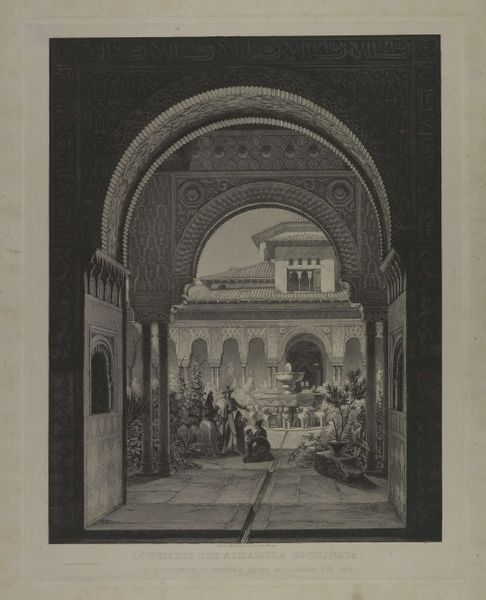
Titel: "Löwenhof der Alhambra in Granada"
Künstler: Wilhelm Gail
Standort: Karlsruhe
Institution: Staatliche Kunsthalle Karlsruhe
Schlagwörter: dunkel, himmel, mann, schatten, wasser, weiß, bäume, frauen, menschen, sitzen, blumen, fenster, frau, grau, hell, hintergrund, hut, kleider, licht, männer, schwarz, säule, säulen, tür, zeichnung, dach, gebäude, haus, hund, park, fest, muster, ornament, wand, architektur, diener, mensch, stein, busch, büsche, kanal, kirche, sonne, boden, figur, sitzend, decke, familie, kind, mutter, paar, personen, vater, blatt, pflanze, pflanzen, brunnen, kinder, doppelsäule, garten, skulptur, springbrunnen, balkon, kübel, spanien, liegen, bogen, italien, grafik, hof, türe, markt, platz, rundbogen, staffage, dekoration, kaffee, ornamente, kerzen, durchgang, knie, liegend, schriftzeichen, zeigen, gewächs, tor, foto, bögen, eingang, gang, arkade, innenhof, loggia, gewölbe, buch, spanisch, orient, palast, palazzo, torbogen, abschied, milch, druck, schwarzweiss, radierung, stich, lithografie, seite, kacheln, mosaik, kunst, menschenmenge, arkaden, rom, portal, villa, arabisch, löwen, gutshof, romantisch, antik, knieend, mittelalter, rundbögen, knieen, romanik, marktplatz, einfahrt, fontaine, tempel, löwe, begrüßung, fließen, ornamentik, kupferstich, brunne, sklaven, steinplatten, rinne, mittelmeer, arabeske, durchfahrt, reisen, maurisch, wiedersehen, oriental, serail, patio, brunnenschale, arabische schrift, arabische inschrift, alhambra, hif, erzähler, granada, bögeb, löwenbrunnen, radierun, alhambre, leones, das fenster, mezquita, blick zum herrenhof